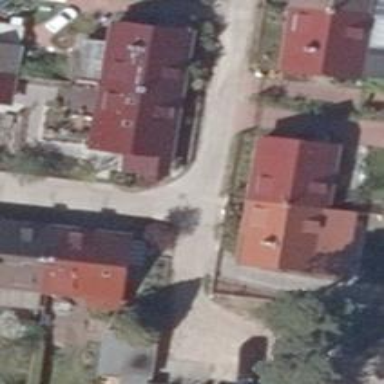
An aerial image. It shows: Residential road.